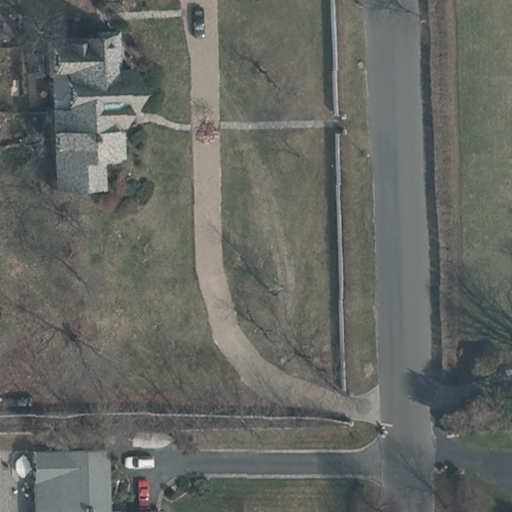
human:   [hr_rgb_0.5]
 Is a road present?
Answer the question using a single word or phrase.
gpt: yes

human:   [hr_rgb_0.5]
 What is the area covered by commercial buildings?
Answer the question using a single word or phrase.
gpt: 0m2

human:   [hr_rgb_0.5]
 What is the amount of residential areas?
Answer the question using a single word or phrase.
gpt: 1

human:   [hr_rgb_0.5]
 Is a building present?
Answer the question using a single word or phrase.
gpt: yes

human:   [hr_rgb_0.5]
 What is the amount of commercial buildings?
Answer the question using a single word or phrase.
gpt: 0

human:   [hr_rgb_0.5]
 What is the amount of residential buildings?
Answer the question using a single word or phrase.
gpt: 2

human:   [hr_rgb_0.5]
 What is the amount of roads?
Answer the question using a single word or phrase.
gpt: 1

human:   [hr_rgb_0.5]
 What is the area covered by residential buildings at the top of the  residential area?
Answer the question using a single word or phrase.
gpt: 489m2

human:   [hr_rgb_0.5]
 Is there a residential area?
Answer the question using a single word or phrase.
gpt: yes

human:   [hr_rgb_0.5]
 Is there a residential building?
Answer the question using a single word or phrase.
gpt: yes

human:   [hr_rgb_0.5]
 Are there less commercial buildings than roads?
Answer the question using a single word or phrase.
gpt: yes

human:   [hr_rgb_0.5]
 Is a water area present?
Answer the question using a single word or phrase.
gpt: no

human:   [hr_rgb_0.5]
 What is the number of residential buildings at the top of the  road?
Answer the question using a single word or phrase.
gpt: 1

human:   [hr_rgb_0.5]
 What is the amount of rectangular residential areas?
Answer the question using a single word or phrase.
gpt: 1

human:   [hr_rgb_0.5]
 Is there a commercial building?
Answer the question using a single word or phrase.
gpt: no

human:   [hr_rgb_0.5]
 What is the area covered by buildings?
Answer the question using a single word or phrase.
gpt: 699m2

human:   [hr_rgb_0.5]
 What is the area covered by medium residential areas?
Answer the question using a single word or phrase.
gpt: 0m2

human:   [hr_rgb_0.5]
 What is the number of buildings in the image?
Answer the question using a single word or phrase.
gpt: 2

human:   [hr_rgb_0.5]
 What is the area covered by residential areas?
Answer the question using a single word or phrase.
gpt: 10595m2

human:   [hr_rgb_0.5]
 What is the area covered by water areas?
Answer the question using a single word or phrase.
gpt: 0m2

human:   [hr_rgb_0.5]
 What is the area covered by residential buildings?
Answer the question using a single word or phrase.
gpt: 699m2

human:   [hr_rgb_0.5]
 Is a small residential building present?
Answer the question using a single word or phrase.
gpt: no

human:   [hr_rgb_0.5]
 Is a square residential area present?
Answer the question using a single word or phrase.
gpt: no

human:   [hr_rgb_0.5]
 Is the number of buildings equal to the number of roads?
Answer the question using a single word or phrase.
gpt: no

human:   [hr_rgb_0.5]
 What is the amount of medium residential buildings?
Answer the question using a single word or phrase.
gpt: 2

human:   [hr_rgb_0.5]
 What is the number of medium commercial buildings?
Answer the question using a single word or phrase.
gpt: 0

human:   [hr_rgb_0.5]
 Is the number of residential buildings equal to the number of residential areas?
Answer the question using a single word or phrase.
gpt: no

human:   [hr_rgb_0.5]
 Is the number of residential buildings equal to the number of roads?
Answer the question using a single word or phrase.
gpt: no

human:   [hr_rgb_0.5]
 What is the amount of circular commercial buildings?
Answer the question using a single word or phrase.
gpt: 0

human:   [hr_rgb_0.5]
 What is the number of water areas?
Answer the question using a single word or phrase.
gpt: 0

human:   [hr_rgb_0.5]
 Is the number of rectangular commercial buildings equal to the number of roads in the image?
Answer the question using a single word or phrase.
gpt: no

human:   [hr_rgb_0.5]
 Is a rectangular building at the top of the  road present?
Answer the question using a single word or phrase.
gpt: no

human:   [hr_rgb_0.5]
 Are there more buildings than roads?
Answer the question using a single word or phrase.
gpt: yes

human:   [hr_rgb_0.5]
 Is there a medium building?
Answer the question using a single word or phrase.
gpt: yes

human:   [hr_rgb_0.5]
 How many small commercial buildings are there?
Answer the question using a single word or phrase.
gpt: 0

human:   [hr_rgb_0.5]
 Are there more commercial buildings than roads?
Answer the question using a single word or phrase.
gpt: no

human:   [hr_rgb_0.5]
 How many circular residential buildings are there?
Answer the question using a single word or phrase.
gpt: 0

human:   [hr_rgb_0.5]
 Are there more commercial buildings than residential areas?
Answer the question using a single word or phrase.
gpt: no

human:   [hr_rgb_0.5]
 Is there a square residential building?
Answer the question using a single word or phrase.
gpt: no

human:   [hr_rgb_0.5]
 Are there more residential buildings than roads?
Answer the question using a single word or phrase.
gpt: yes

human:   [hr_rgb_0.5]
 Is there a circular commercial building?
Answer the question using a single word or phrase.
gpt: no

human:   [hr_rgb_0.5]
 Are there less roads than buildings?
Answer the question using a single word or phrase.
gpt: yes

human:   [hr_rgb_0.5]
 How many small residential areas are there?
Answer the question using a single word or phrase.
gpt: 0

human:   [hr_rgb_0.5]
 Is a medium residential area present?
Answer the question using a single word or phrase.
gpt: no

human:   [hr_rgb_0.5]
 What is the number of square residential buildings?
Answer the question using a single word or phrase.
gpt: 0

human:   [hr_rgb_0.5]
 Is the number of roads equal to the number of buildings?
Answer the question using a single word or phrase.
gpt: no

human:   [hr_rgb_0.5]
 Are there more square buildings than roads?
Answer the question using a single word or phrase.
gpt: no

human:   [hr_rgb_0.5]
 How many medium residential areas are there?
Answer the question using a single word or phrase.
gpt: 0

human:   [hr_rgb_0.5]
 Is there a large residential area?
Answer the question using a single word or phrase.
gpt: yes

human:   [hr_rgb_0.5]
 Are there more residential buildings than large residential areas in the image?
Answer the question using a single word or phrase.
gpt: yes

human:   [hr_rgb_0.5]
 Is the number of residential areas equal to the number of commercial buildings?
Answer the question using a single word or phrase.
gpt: no

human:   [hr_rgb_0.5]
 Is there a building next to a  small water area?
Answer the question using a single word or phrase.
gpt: no

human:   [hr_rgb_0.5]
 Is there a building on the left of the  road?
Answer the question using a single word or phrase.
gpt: yes

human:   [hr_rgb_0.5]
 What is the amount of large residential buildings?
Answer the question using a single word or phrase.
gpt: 0

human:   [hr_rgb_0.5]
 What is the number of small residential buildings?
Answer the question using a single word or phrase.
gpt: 0

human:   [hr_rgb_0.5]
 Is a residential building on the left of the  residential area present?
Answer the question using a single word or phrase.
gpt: no

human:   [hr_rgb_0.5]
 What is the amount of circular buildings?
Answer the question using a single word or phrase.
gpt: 0

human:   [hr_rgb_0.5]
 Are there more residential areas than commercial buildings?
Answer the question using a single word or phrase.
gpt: yes

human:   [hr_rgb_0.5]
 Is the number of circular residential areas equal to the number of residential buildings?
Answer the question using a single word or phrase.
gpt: no

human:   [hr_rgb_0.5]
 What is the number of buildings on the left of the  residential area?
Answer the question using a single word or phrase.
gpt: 0

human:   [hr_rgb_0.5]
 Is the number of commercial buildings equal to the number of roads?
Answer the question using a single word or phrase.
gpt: no

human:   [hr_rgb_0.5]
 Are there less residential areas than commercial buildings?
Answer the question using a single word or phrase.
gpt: no

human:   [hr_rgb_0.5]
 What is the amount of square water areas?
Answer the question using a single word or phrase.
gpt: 0

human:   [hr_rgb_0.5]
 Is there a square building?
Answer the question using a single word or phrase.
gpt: no